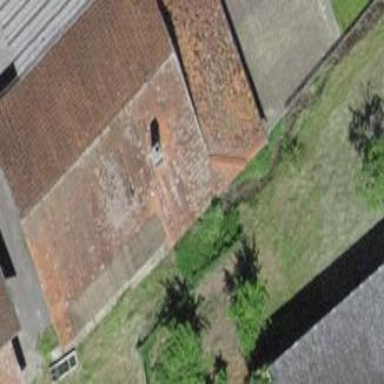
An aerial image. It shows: Garage.